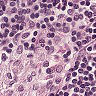
Metastatic tissue present: no